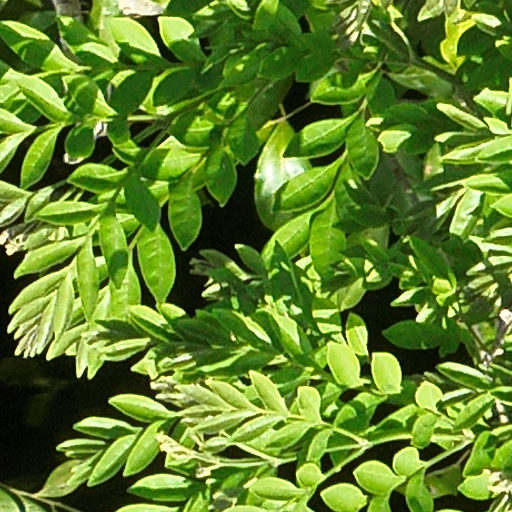
Species: Jacaranda copaia
GBIF accepted scientific name: Jacaranda copaia
Crown area (m\u00b2): 123.567